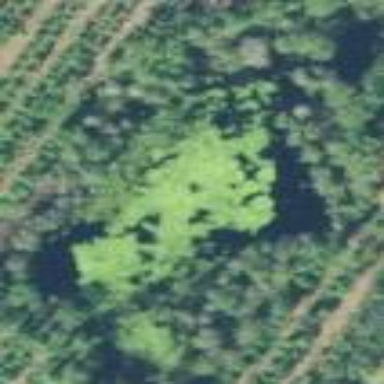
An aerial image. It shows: Marsh wetland.